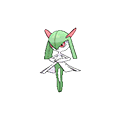
Pok\u00e9mon: kirlia